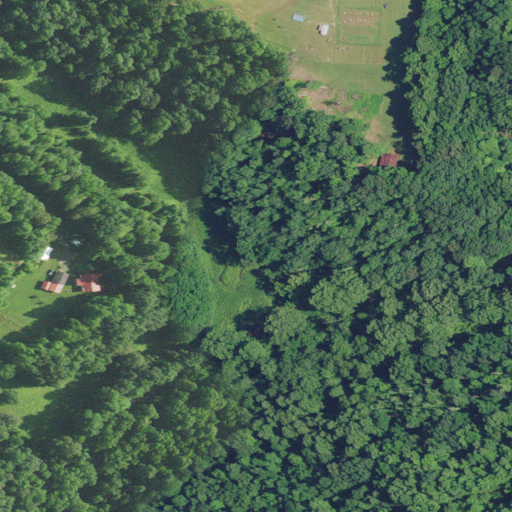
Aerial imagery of valley in West Virginia named Grub Hollow containing deciduous forest, pasture, mixed forest, open development, and low intensity development